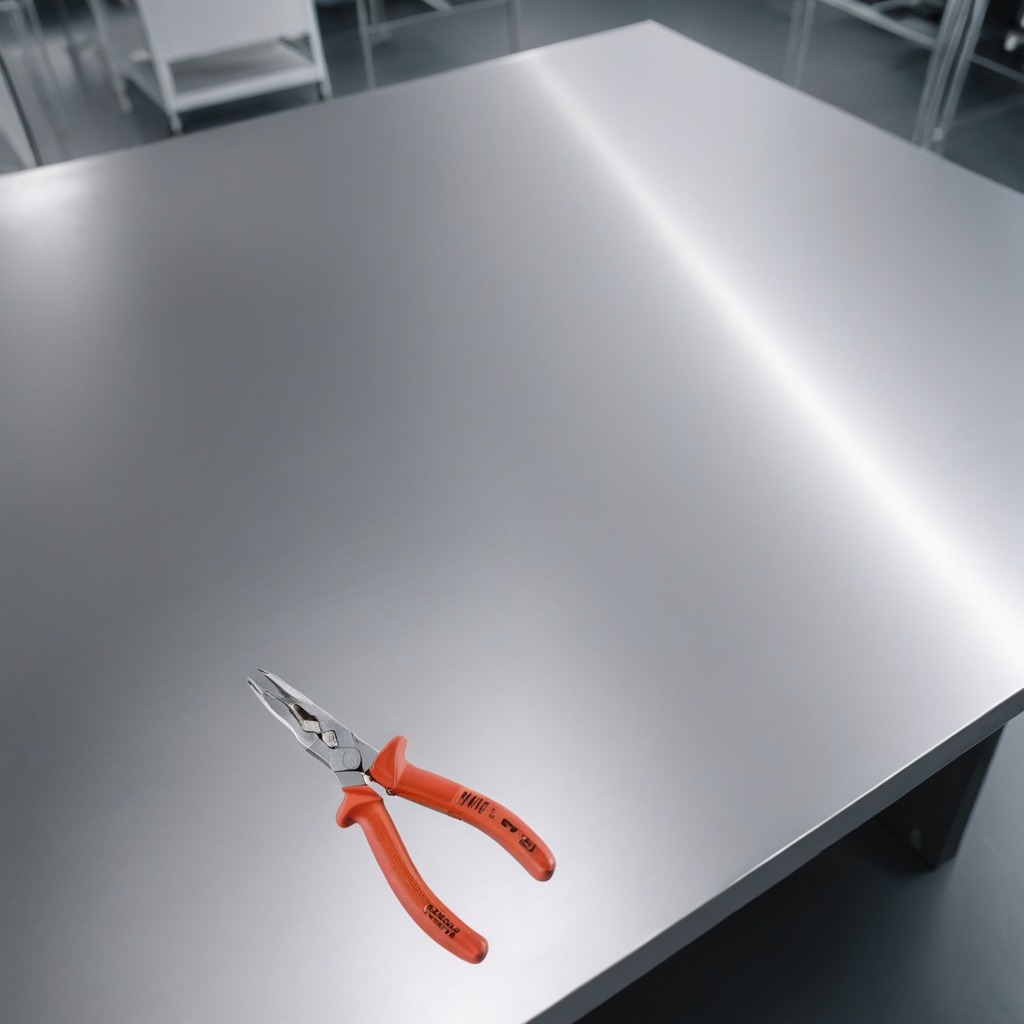
A plier is lying on a stainless steel table in a high-end prototyping lab.